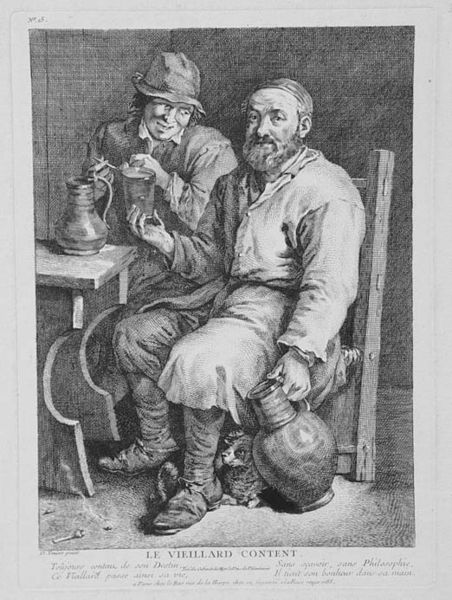
Titel: Le vieillard content
Künstler: Jacques-Philippe Lebas
Standort: Karlsruhe
Institution: Staatliche Kunsthalle Karlsruhe
Schlagwörter: gemälde, hand, mann, schatten, wasser, weiß, sitzen, frankreich, geste, getränk, glas, grau, hell, holz, hut, hüte, licht, männer, nase, ohr, raum, schwarz, stuhl, szene, tisch, zeichnung, zimmer, blick, hund, gespräch, haube, alkohol, alt, bart, betrunken, gelage, hemd, hose, jacke, jung, kappe, kneipe, mütze, trinken, wand, wirtschaft, alte, arm, diener, gesicht, halten, kragen, rembrandt, vollbart, holland, holzstuhl, hände, innenraum, möbel, niederlande, portrait, porträt, qualm, boden, gewand, haare, interieur, mantel, sessel, sitzend, händler, innen, kind, vater, frontal, knopf, scheitel, bauern, genre, amphore, kanne, krug, vase, topf, schrift, papier, lehne, zwei, schuhe, hosen, hemden, grafik, graphik, pause, hocker, französisch, gäste, wein, einfach, sitzende, pfeife, rauchen, stube, junge, knie, freude, griff, knochen, becher, holztisch, lachen, spiel, katze, zinn, alter, greis, buch, geben, druck, druckgraphik, schwarzweiss, holzstich, radierung, stich, text, volk, kittel, bier, bleistift, stiefel, genreszene, anschauen, bleistiftzeichnung, karaffe, küche, weißß, jüngling, krüge, trog, fröhlich, säufer, trinker, räuber, kupferstich, jerusalem, ausruhen, sohn, greise, zufriedenheit, fröhlichkeit, gasthaus, wirt, wirtshaus, zecher, legende, latein, jude, weintrinker, philosophie, kippa, zufrieden, jesuit, würfeln, laecheln, weinkrug, der alte, subjekt, kneippe, wasserverkäufer, verschlagen, bäuerisch, anscheun, untreue, zu tisch, le, 2, tiosch, rinken, krübe, tisch stuhl becher, le vieillard content, vieillard, content, drzcj, opfeife, saufkumpane, viellard, blickbart, kneip0e, zufrieen, vielllard